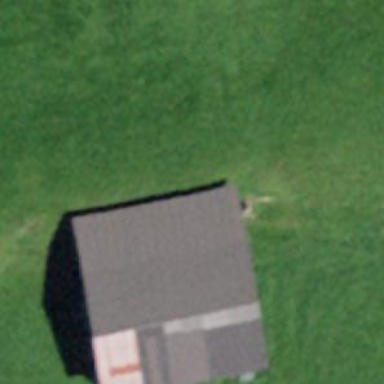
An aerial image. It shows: Rural barn.